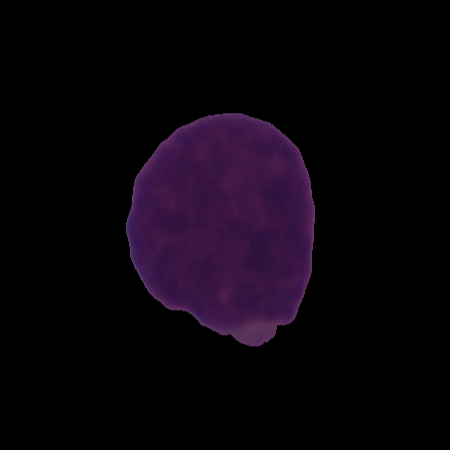
Label: cancer